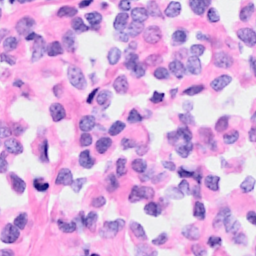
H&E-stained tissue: Breast